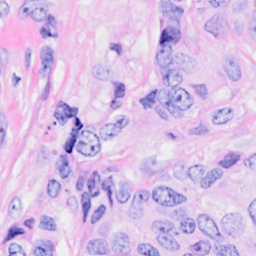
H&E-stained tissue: Breast